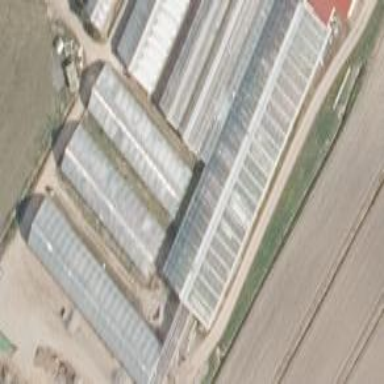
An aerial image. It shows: Greenhouse.